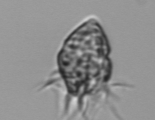
Label: Strombidium_morphotype1